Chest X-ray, PA view. Patient: 53 years old, sex M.
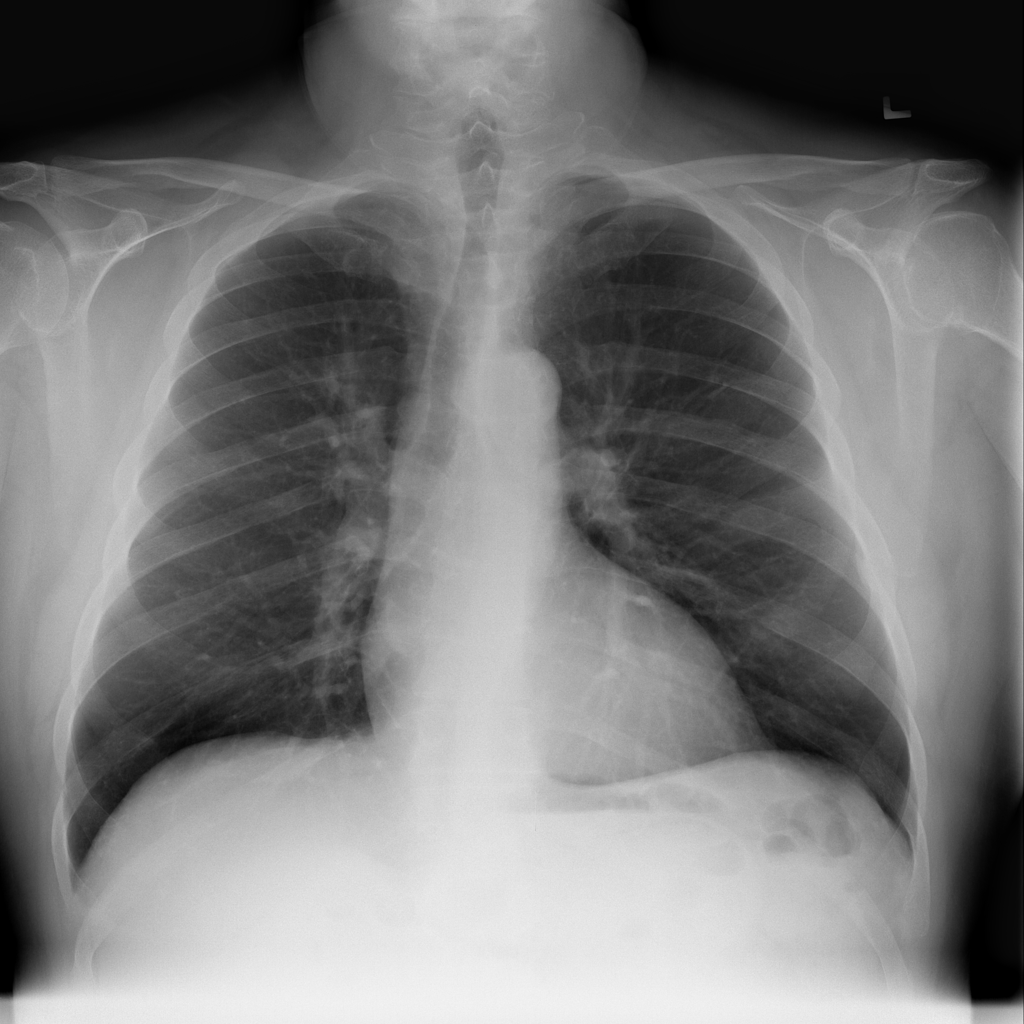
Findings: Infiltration